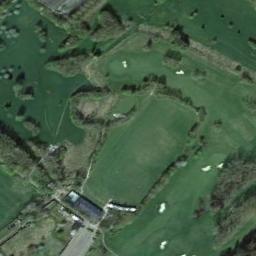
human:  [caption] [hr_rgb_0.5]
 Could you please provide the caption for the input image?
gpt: There are a few bunkers and a few paths on a large green lawn on the golf course with many trees and several buildings .

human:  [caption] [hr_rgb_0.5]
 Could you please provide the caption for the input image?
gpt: There is a building next to the golf course .

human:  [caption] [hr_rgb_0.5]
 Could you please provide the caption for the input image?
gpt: There are three bunkers and a winding road in this area .

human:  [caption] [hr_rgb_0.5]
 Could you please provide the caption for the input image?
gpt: The golf course has some fairways, Barrier trees and sandpits and a house with a pool is also in the golf course .

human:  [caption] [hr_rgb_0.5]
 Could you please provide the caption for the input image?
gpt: There are some bunkers and a black building on the golf course .